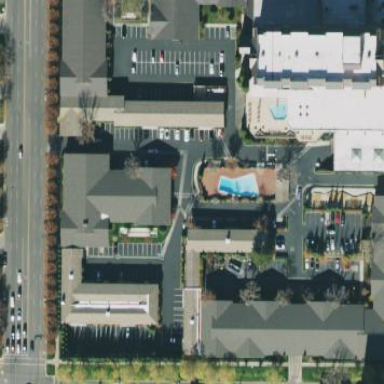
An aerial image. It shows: Hotel building.